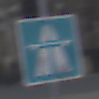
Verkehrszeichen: Autobahn
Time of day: MorningAfternoon
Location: Outdoor (Urban)
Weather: PartlyCloudy
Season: NotSpecified
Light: Natural